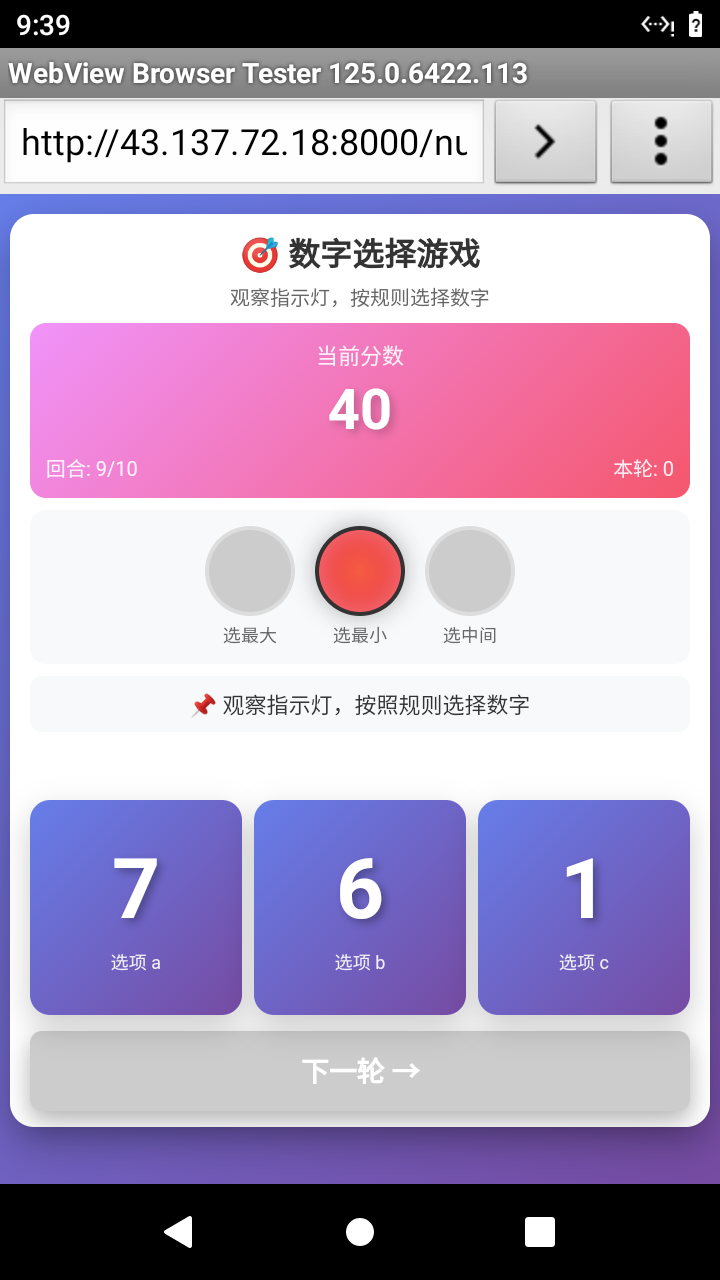

Select the correct number based on the traffic light color.
Answer: 2